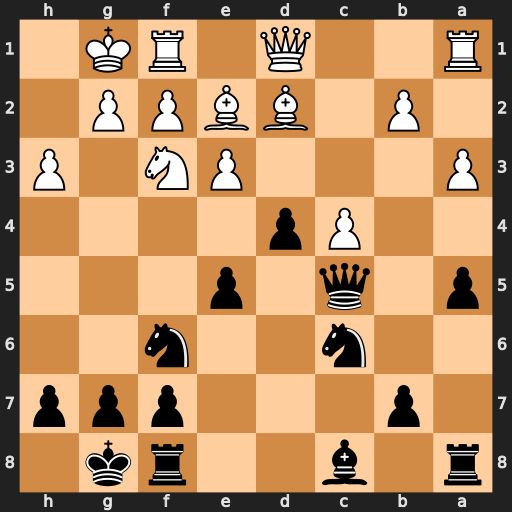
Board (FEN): r1b2rk1/1p3ppp/2n2n2/p1q1p3/2Pp4/P3PN1P/1P1BBPP1/R2Q1RK1
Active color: b
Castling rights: -
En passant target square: -
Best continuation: d3 Bxd3 e4 Bc2 exf3